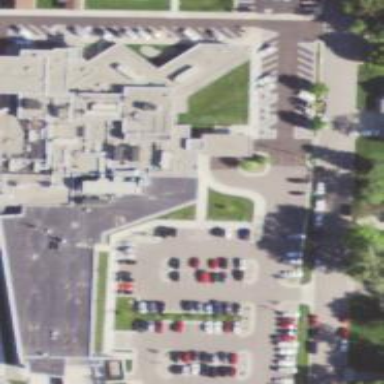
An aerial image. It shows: Hospital providing healthcare services.